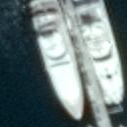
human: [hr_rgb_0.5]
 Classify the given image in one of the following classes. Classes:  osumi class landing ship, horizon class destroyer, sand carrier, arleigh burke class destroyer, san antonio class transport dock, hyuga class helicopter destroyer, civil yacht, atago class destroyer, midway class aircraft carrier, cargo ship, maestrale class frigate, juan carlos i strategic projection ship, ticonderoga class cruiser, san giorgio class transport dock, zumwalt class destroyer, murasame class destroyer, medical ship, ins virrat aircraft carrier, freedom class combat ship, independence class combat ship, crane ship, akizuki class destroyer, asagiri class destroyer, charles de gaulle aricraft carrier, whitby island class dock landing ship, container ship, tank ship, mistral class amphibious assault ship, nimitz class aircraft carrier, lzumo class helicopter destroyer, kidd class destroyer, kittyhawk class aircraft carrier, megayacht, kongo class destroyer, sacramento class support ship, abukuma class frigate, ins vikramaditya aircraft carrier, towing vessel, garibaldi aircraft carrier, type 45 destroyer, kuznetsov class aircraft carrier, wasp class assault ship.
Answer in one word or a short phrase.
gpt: Civil yacht